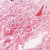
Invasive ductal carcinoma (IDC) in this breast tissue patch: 0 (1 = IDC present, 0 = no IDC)